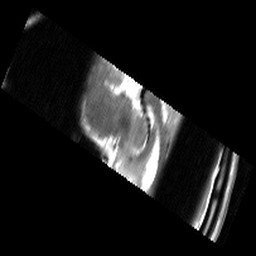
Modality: T2w
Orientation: sagittal
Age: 23
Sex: male
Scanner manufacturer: siemens
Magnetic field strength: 3 T
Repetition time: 6.26 s
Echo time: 0.064 s